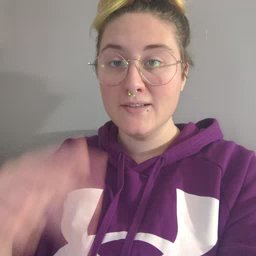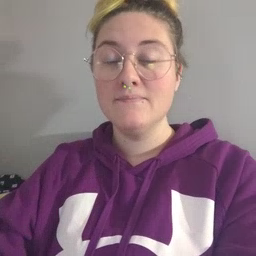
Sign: yellow